Field crop: maize
Growth stage: 2
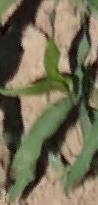
Species: maize